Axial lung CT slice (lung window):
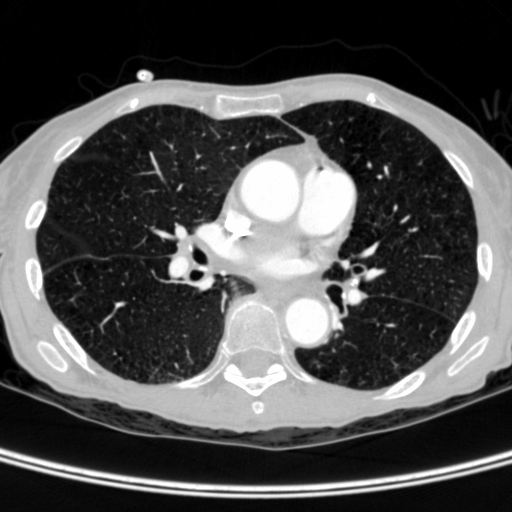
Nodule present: no